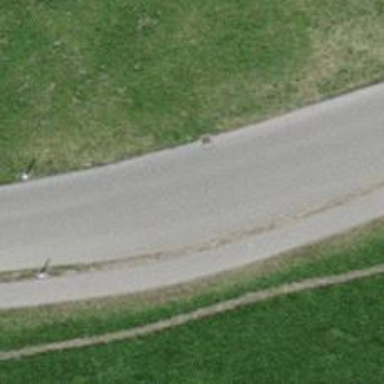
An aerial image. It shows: Tertiary road with asphalt surface. There is cycle track on the right side.